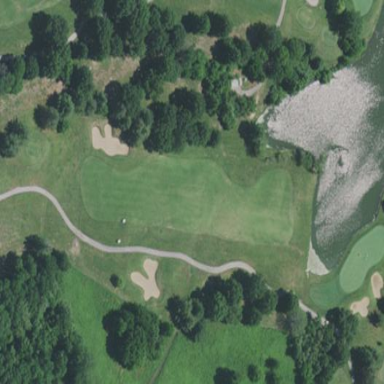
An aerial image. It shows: Grassy area designated as golf fairway.